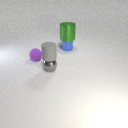
small purple rubber sphere behind small gray metal sphere